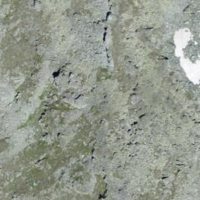
EUNIS habitat code: 48
Species observed at this site:
Falco tinnunculus